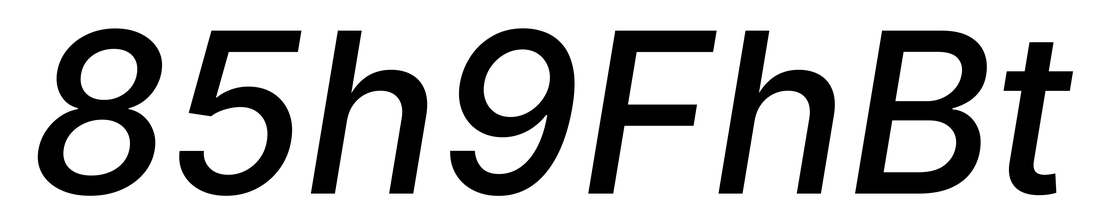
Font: Inter-Italic_Medium_Italic